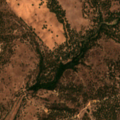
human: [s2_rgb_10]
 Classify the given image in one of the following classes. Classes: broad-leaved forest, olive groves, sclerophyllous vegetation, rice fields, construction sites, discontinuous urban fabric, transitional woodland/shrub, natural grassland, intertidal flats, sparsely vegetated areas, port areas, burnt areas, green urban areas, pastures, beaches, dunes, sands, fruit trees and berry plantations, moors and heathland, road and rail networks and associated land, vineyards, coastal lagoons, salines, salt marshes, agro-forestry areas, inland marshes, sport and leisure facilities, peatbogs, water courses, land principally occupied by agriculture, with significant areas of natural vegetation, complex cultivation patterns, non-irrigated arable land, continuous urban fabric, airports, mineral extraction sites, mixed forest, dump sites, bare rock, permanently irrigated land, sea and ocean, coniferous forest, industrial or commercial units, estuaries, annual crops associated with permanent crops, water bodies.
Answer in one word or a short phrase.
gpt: pastures, broad-leaved forest, transitional woodland/shrub